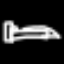
Label: bed